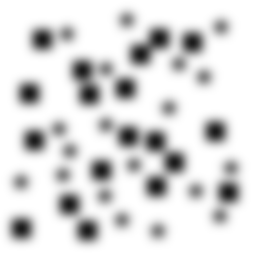
Squares: 19
Triangles: 0
Stars: 19
Total shapes: 38